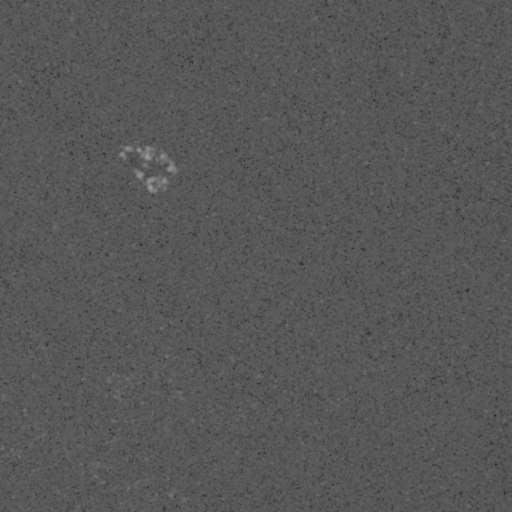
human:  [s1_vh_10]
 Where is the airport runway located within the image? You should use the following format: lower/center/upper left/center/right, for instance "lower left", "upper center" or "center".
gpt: The airport runway is located in the lower left of the image.
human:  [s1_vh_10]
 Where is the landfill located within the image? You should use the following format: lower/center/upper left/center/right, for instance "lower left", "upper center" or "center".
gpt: There is no landfill in the image.

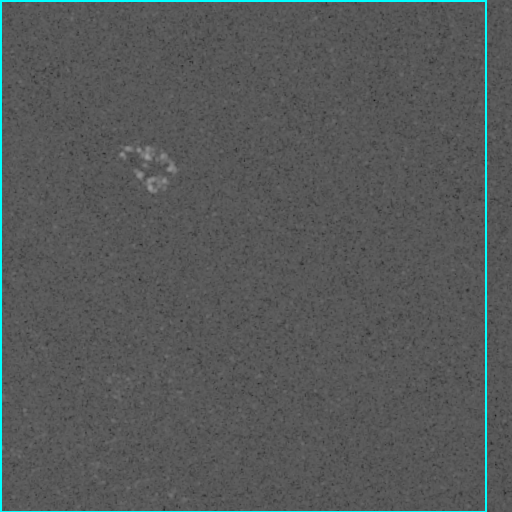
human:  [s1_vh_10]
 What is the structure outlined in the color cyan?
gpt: The structure outlined in cyan is an airport.
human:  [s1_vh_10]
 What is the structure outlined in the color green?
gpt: There is no green outline.